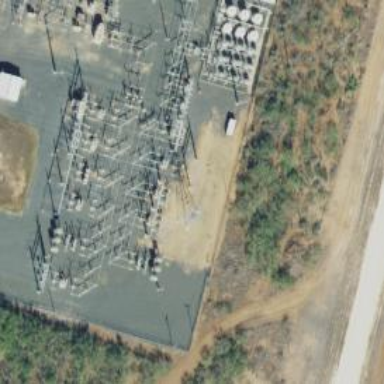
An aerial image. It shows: Switch for power supply.